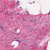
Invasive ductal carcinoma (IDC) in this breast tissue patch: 0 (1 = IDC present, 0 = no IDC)